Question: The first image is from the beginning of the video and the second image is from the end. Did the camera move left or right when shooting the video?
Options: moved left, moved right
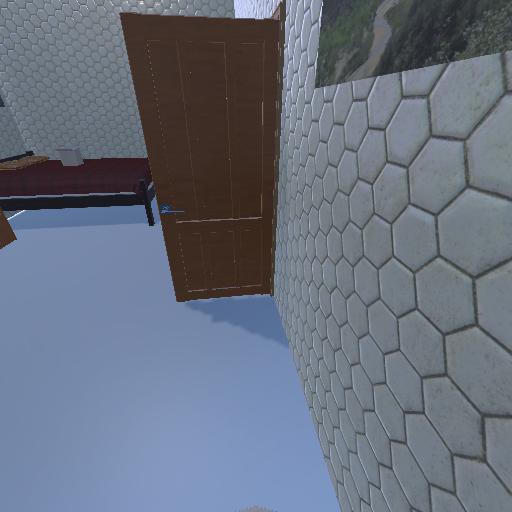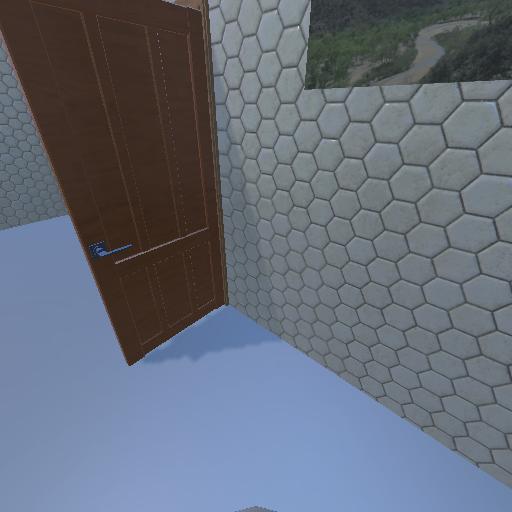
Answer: moved left